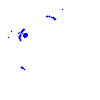
Particle: electron